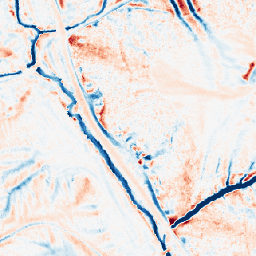
Category: edge_preserving
Decomposition family: median
Decomposition parameters: size: 15
Upsampling method: area
Upsampling parameters: scale: 4
Upsampling scale: 4